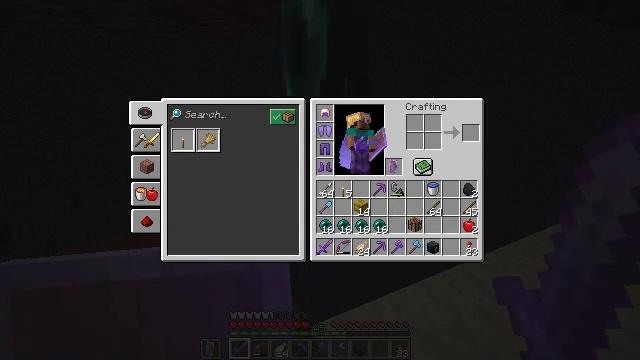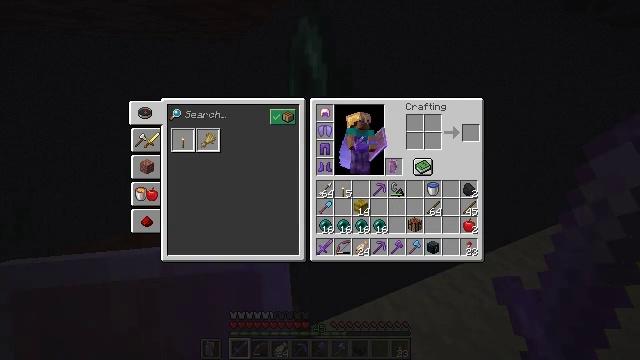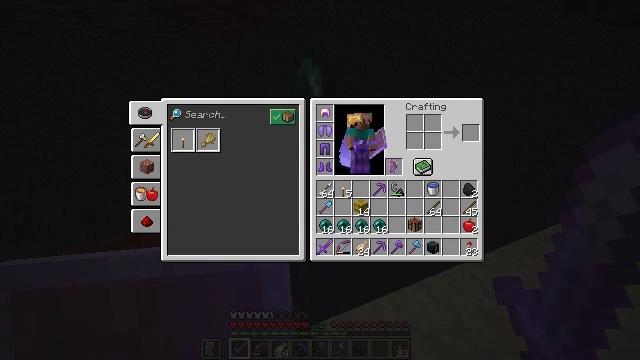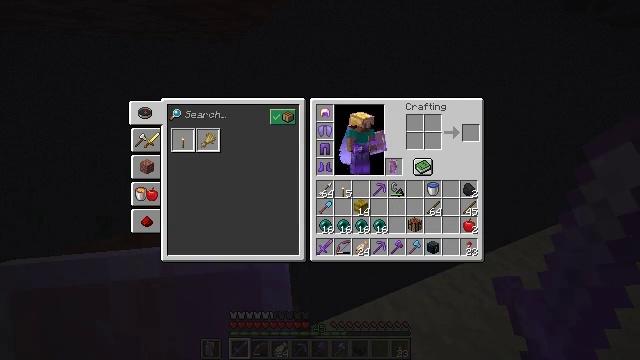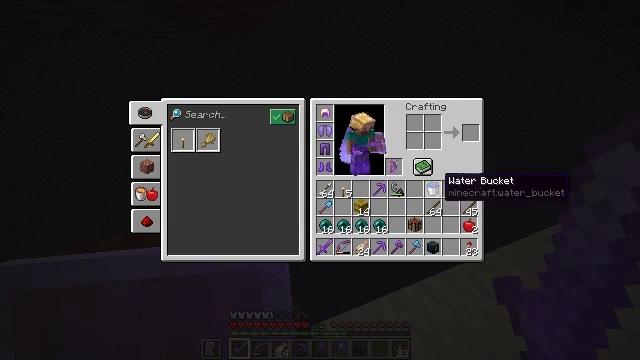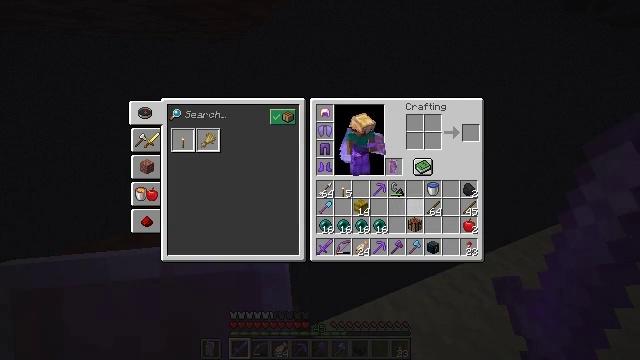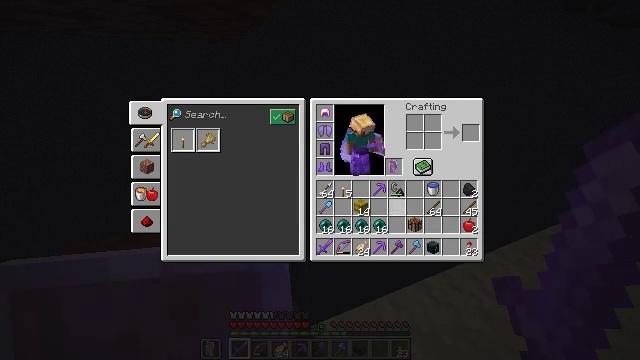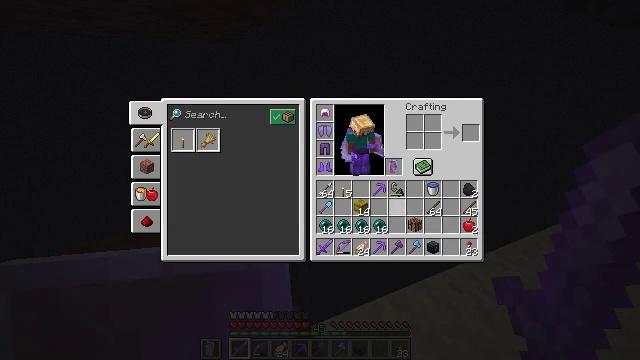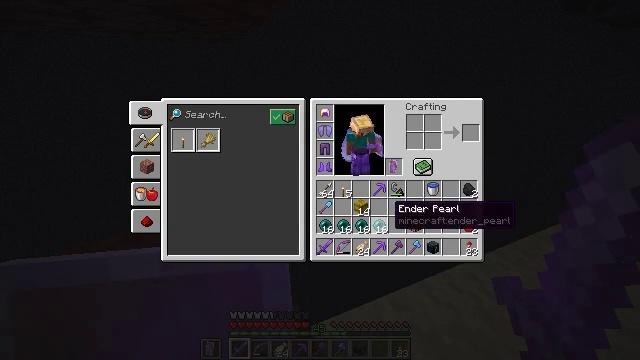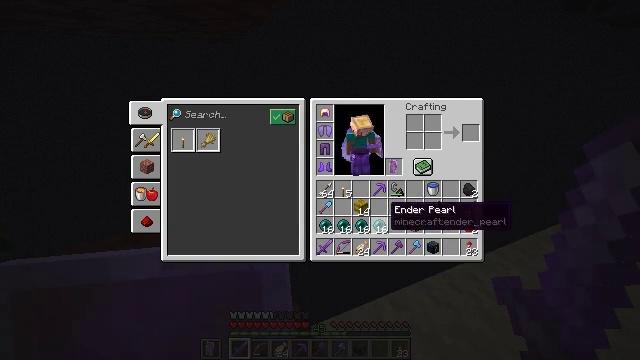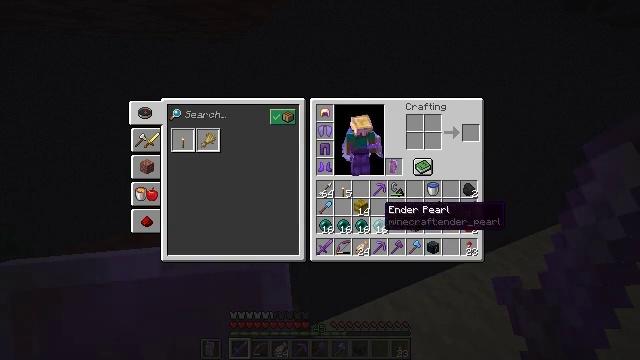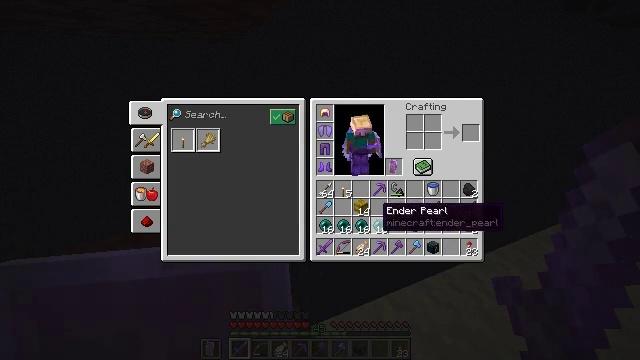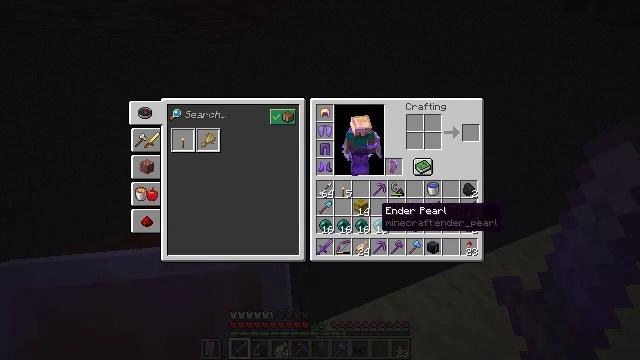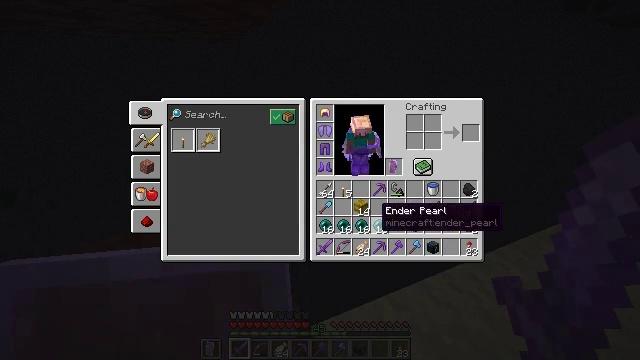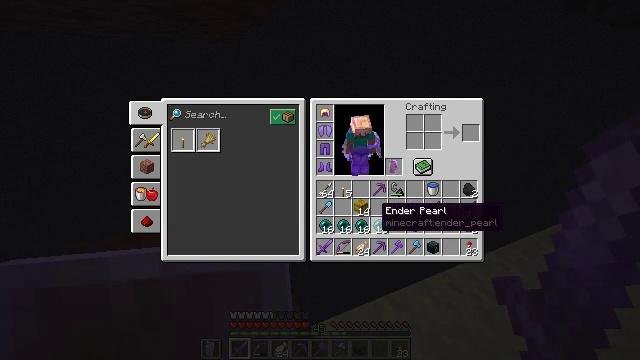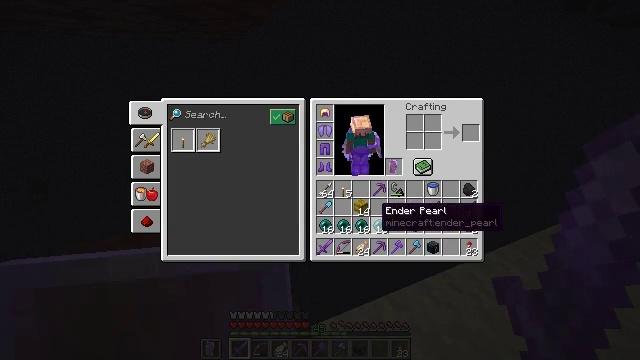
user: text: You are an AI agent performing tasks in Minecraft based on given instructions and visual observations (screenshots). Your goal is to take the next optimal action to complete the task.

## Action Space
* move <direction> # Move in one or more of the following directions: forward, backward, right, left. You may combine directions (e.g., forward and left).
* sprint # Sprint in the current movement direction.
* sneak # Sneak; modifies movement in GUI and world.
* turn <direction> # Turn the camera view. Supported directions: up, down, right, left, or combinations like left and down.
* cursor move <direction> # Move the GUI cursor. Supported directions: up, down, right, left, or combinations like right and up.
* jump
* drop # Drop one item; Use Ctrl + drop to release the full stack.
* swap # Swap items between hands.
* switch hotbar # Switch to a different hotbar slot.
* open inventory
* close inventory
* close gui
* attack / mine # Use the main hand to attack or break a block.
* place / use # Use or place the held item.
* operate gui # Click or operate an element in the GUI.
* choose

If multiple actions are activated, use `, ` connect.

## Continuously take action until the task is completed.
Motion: motion action
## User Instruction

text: Remove an ender pearl from the inventory.
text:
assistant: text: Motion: cursor move left and down
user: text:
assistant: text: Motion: cursor move left and down
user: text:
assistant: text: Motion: cursor move left and down
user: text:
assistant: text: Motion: cursor move left and down
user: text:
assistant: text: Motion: cursor move left and down
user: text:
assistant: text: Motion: cursor move left and down
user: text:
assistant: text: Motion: cursor move left
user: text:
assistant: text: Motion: no_op
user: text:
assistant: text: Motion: no_op
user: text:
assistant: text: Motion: no_op
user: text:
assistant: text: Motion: no_op
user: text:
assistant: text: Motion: no_op
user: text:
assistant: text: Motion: no_op
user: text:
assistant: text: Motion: no_op
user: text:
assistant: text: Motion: no_op
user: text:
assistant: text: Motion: no_op
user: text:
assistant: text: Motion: operate gui
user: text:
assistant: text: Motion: operate gui
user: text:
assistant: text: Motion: operate gui
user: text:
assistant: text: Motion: no_op
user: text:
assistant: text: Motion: no_op
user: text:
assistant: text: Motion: no_op
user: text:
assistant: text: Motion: cursor move right and up
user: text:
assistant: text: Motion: cursor move right and up
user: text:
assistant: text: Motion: cursor move right and up
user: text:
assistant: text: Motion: cursor move right and up
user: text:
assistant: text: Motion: cursor move right
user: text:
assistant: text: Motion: no_op
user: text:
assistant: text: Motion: no_op
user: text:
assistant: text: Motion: operate gui